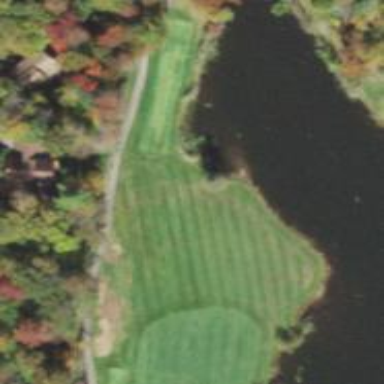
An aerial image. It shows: Golf tee.